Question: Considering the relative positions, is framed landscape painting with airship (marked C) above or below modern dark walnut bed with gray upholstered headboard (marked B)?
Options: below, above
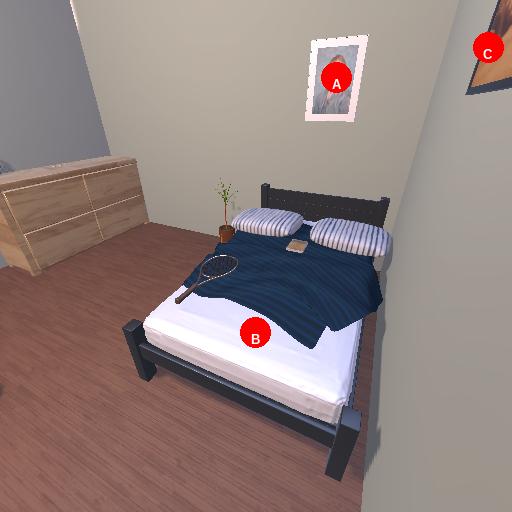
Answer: below